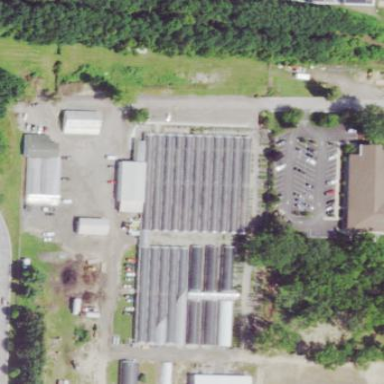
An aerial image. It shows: Greenhouse.